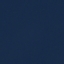
Land use / land cover: SeaLake